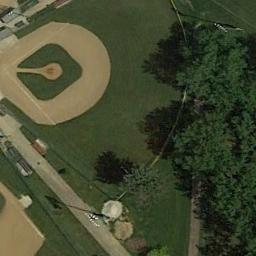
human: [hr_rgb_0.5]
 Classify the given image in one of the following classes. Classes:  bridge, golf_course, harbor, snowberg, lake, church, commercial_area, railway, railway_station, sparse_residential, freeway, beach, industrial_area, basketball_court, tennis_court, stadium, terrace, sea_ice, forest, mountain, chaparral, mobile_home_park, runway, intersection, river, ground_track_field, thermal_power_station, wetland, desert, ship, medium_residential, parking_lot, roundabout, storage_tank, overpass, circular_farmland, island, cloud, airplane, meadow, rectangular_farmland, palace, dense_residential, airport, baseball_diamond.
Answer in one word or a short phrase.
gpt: baseball_diamond